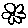
Label: flower